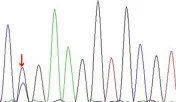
Arrhythmia in case 1. Gene testing revealed SGN5A gene mutation (C.664C > G).
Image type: chart (chart)